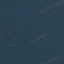
Land use / land cover class: Forest